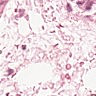
Metastatic tissue present: no